Question: I created a fanpage and integrated a app with width 520px. Everything works fine but the context is 5px to 10px shifts to the right and so on there is a scrollbar shown at the end of page. How can I solve this.
I know scrollbars can be hidden with 'overflow:hidden' and inside tag '<body scroll=no>' but this doesn't solve the shift to the right.

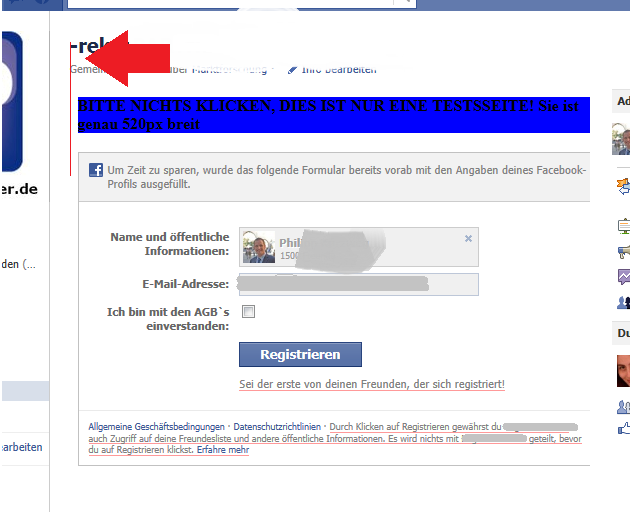
Answer: The problem seems to be that facebook fanpages tabs have a html - padding with 8px!!!! to solve this I set in css: '<body style="position:relative;left:-8px;">'